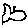
Label: fish